Field crop: maize
Growth stage: 1
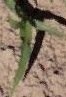
Species: maize